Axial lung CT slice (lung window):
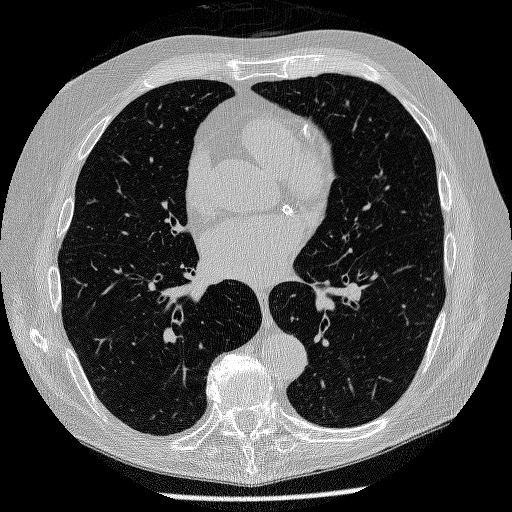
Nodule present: no